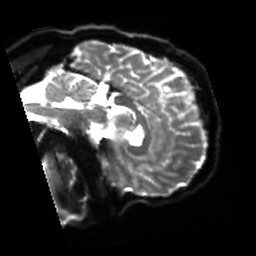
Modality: sbref
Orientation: sagittal
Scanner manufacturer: siemens
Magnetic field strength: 3 T
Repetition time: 4 s
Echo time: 0.0594 s